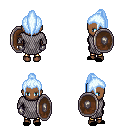
a pixel art fantasy rpg character, female body template, human, dark skin, chain mail, gold greaves, white cyan long topknot hairstyle, metal gloves, black slippers, shield, four views (front, back, left, right), 2x2 character sprite sheet, small pixel art, hard edges, no anti-aliasing